Interaction volume radius: 10 \u00c5
Interaction volume height: 15 \u00c5
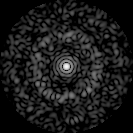
Disorder parameter: 0.857